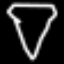
Label: diamond